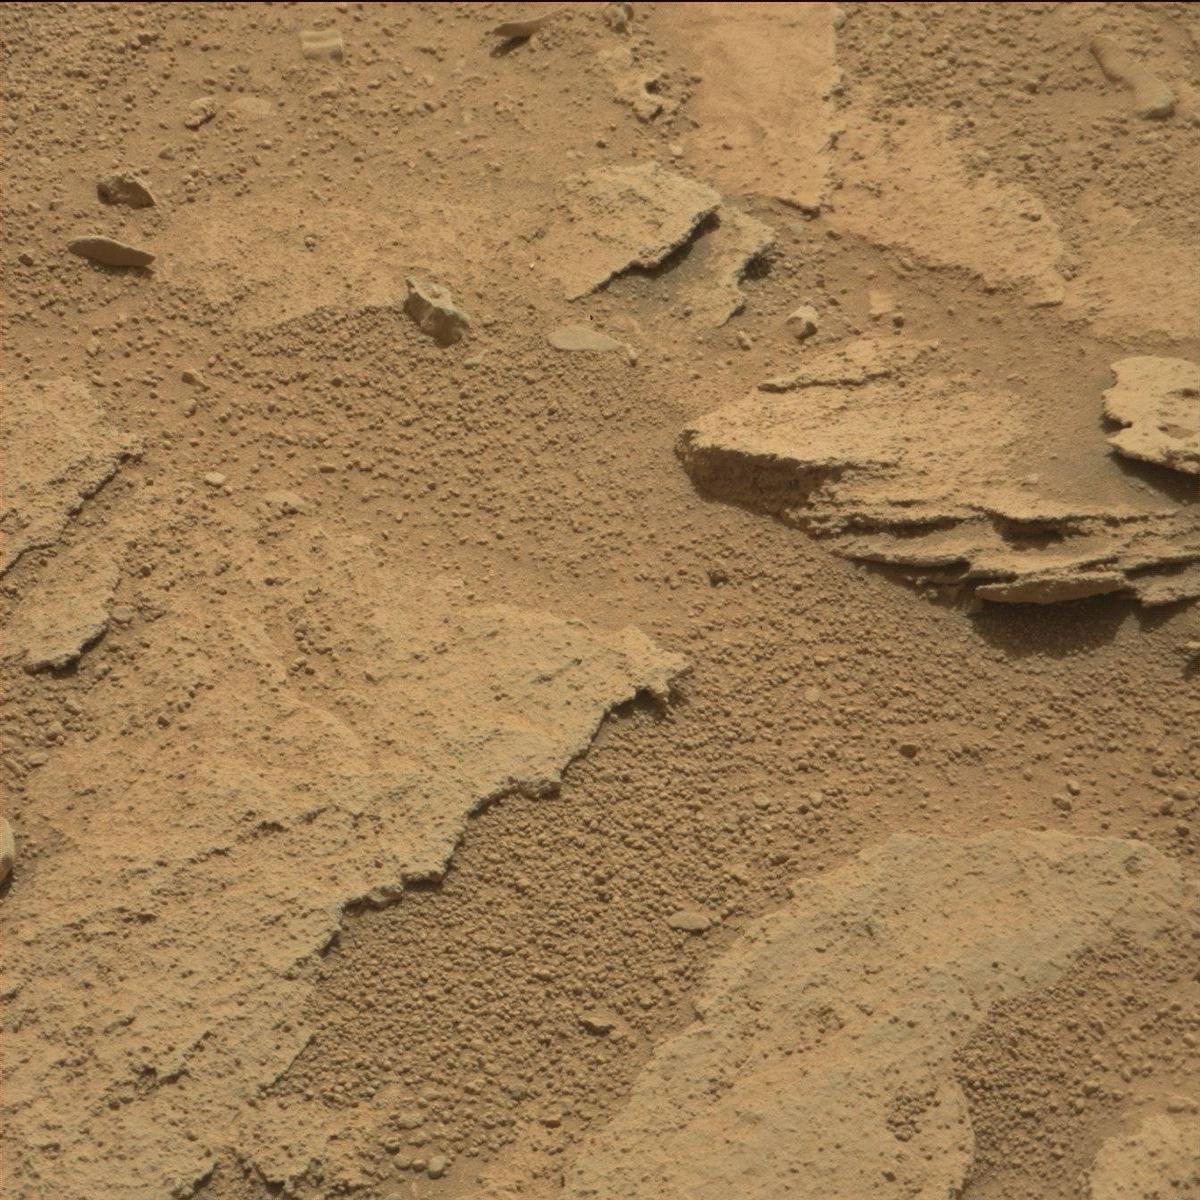
Terrain classes present: Bedrock, Rock, Sand / Soil